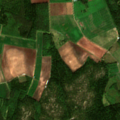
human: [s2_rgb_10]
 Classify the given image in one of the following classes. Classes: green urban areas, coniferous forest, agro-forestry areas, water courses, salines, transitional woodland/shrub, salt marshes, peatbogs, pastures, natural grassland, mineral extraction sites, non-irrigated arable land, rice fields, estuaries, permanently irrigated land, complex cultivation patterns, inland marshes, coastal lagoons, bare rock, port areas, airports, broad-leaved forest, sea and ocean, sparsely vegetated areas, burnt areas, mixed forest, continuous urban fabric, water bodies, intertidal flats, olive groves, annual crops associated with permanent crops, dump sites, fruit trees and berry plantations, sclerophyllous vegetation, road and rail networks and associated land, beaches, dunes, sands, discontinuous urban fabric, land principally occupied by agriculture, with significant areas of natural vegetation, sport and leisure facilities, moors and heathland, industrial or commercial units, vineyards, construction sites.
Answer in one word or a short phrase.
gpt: non-irrigated arable land, coniferous forest, mixed forest